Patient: sex M, age 43
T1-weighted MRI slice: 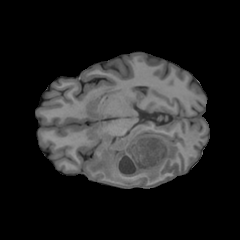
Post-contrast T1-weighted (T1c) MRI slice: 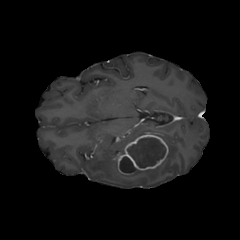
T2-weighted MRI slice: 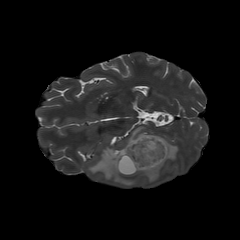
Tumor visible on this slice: yes
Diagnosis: Glioblastoma, IDH-wildtype
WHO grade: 4